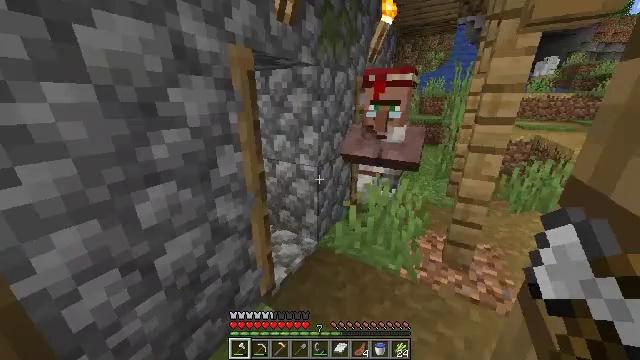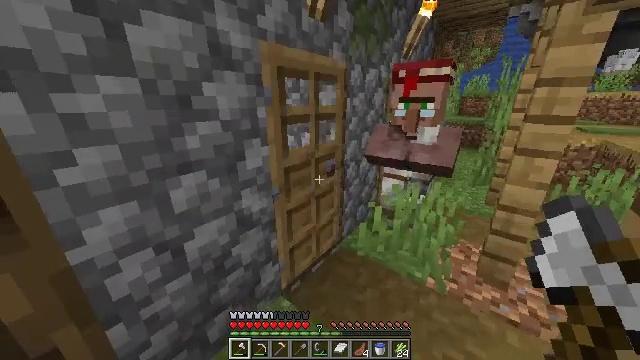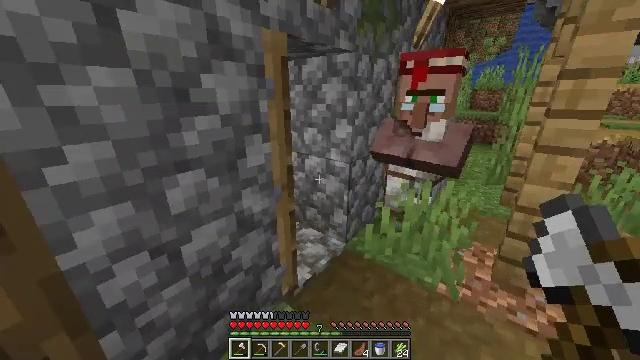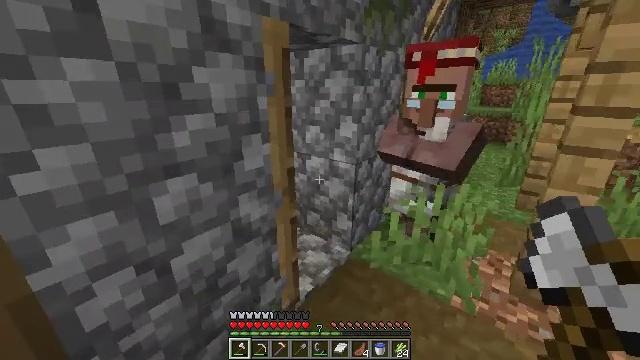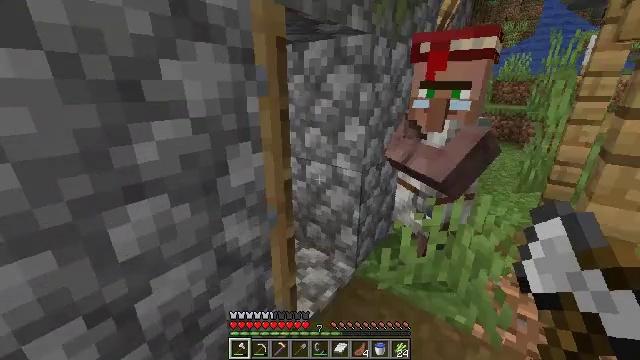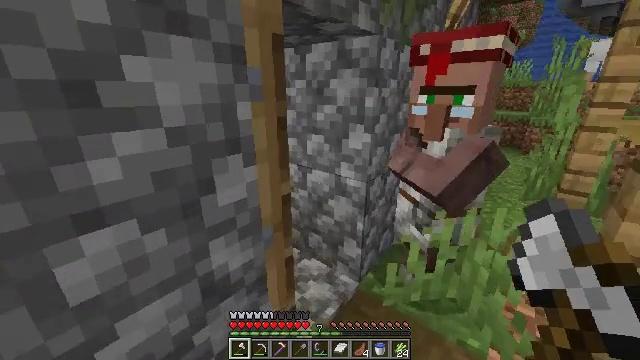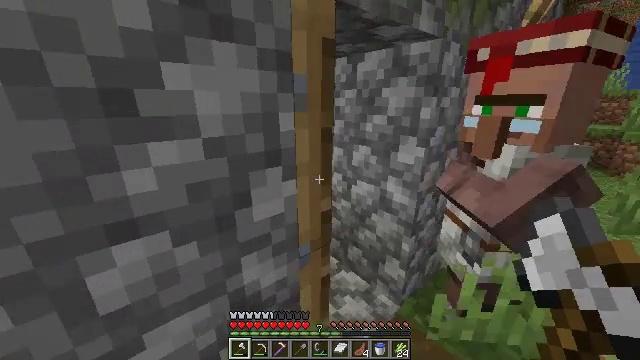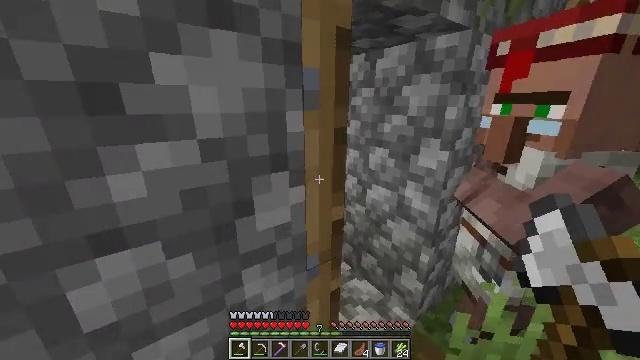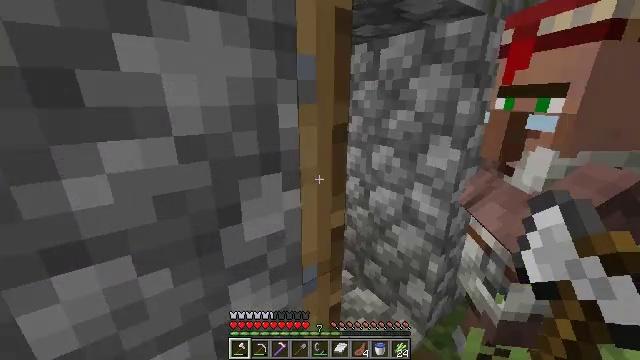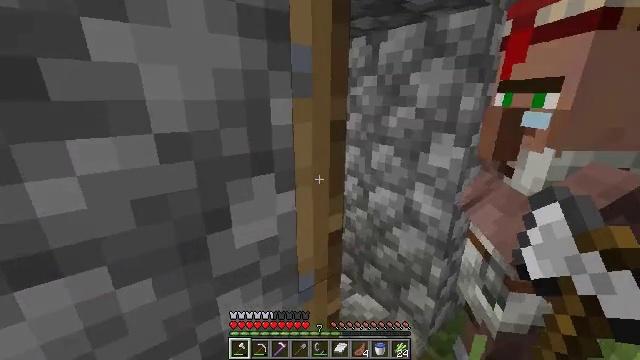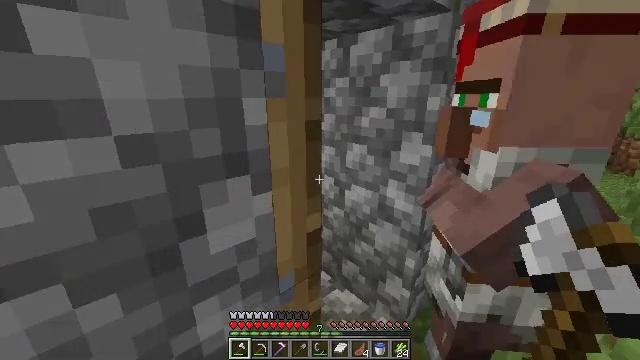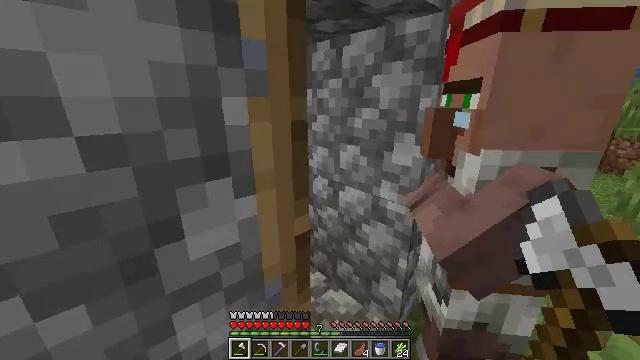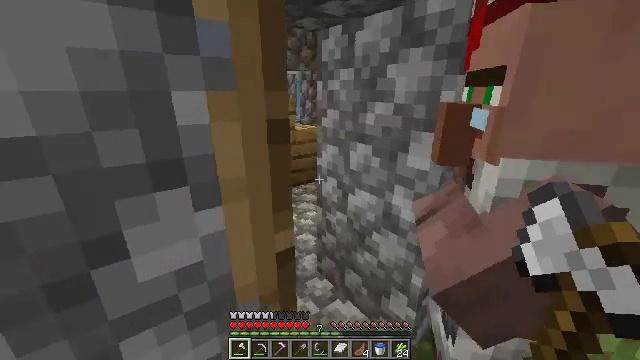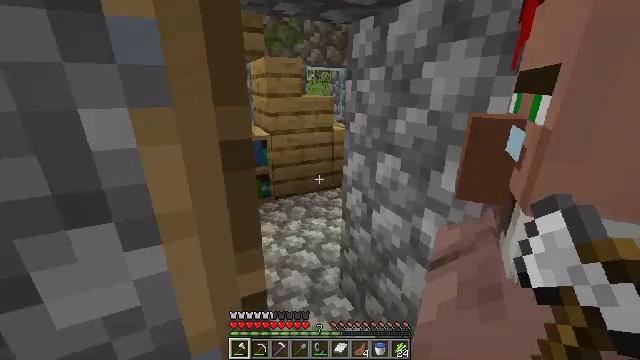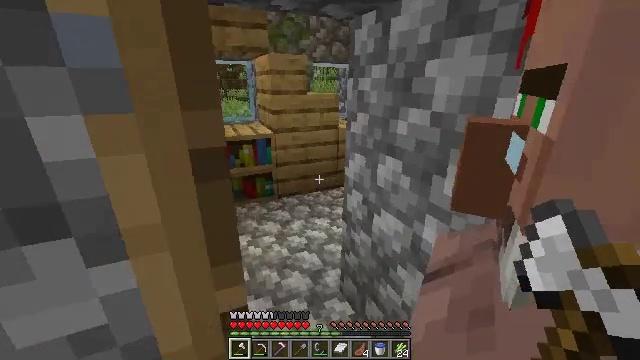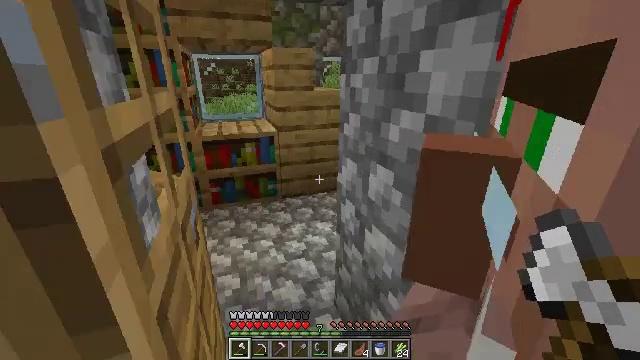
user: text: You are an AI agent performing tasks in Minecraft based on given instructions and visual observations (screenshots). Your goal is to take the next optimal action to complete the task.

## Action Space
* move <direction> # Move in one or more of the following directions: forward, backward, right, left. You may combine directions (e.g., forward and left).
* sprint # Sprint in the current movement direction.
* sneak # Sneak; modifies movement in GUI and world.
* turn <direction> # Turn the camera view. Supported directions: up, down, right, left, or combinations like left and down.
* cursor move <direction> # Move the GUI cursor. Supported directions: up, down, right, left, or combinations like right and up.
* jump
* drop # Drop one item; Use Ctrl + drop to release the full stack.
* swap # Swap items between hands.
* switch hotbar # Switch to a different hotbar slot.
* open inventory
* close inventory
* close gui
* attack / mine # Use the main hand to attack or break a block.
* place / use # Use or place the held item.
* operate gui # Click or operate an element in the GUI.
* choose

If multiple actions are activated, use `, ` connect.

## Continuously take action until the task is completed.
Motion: motion action
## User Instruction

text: Collect books by breaking the bookshelf.
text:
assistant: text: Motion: move forward, sprint, turn left
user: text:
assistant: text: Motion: move forward, sprint
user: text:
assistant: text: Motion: move forward, sprint
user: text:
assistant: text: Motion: move forward, sprint
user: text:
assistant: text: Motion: move forward
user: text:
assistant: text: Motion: turn left and up
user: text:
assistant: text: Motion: turn left
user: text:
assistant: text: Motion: no_op
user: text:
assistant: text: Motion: no_op
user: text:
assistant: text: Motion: turn right
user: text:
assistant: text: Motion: move forward and move right
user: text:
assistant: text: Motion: move forward and move right, turn left
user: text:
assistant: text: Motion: move forward and move right, turn left
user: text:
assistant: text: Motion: move forward and move right, turn left
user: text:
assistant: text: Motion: move forward and move right, turn left
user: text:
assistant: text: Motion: move forward and move right, turn left
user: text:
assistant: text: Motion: move forward and move right, turn left
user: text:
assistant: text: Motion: move forward, turn left
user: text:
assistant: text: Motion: move forward, turn left
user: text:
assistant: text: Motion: move forward, turn left
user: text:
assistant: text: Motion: move forward, turn left
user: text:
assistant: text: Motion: move forward
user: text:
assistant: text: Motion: move forward and move left
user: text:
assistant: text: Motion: move forward and move left
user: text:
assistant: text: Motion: move forward and move left
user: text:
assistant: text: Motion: move forward and move left, turn left
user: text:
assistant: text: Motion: move forward, turn left and down
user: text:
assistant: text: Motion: move forward, turn right and down
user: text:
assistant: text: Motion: move right, turn right
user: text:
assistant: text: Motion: move right, turn right and up